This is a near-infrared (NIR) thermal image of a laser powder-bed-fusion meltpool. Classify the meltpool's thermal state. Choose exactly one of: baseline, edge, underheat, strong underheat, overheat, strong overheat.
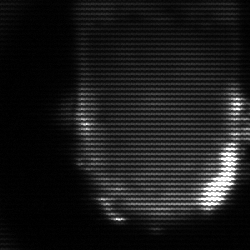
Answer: baseline